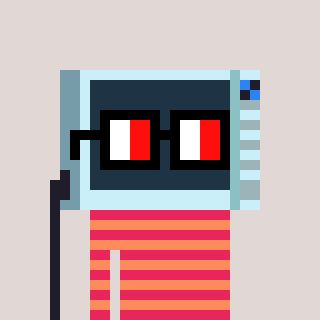
a pixel art character with square glasses with black frames and red eyes, a microwave-shaped head and a peachy-colored body on a warm background